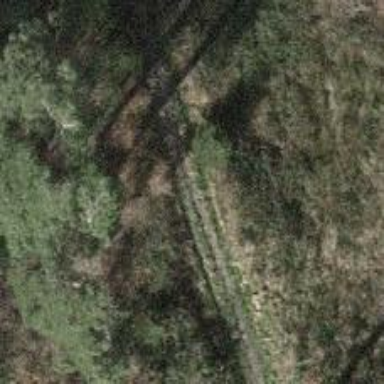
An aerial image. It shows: Track road with grade4 tracktype.